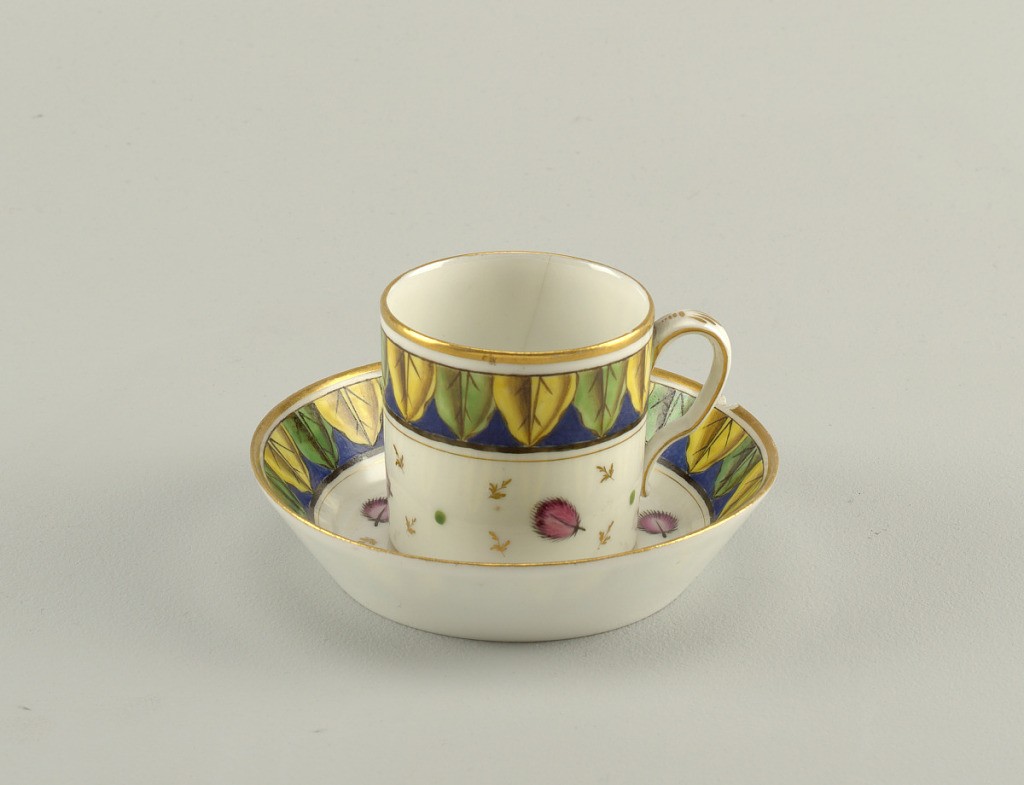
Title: Cup and Saucer
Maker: Doccia Porcelain Factory, Italian, established 1735
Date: ca. 1800
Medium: porcelain, vitreous enamel, gold
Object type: cup and saucer
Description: Cylindrical cup with slightly scrolled handle. Saucer flat, with flaring edge. Decorated in gold and thick overglaze enamel. Band of half leaves about edge of cup and saucer.